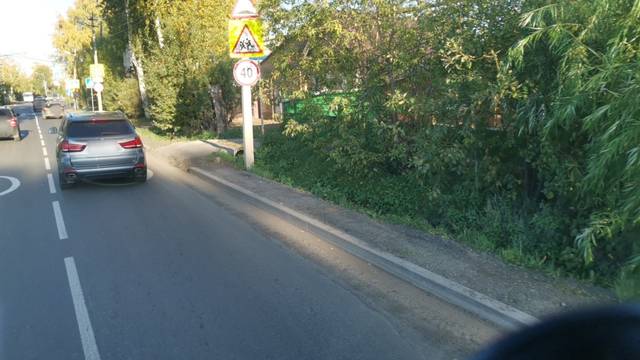
Region: Russia
Coordinates: 57.894, 59.954